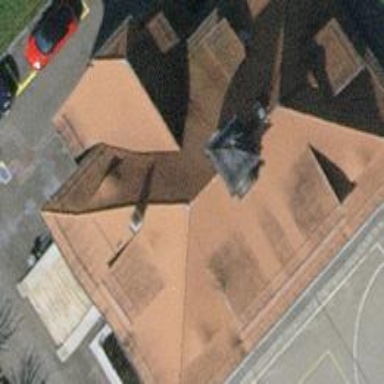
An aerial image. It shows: School building.